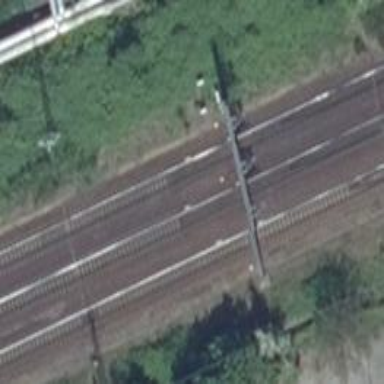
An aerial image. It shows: Railway signal.